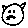
Label: cat